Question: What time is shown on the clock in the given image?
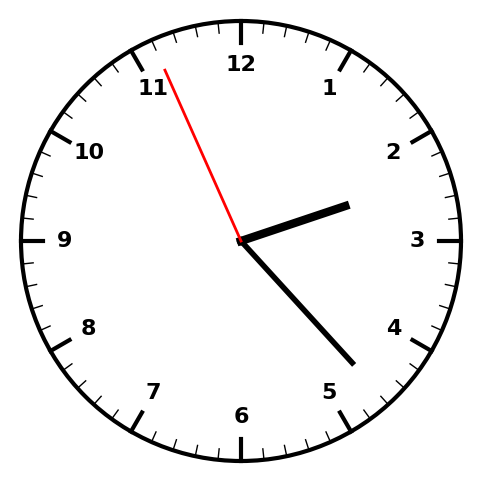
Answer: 02:22:56